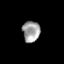
Tissue: skin
Cell type: Epithelial cells
Senescence score: 0.1852
Nuclear area (px): 361
Mean DAPI intensity: 158.922